Question: This is my model:
'''
{ aktuell: { N5: '8', Auftragsnr: 123 },
historie:
[
{ some data },
{ more data }
]
};
'''
I have this html code:
'''
<ul>
<li>
<span ng-repeat="(key, value) in friends[0].aktuell" ng-show="key != '_id' && key != '__v'">
{{key}}
</span>
</li>
<br>
<li ng-repeat="friend in friends">
<span ng-repeat="(key, value) in friend.aktuell" ng-show="key != '_id' && key != '__v'">
<input type="text" ng-model="value">
</span>
<button ng-click="save(friend)" class="btn btn-primary">Save</button>
</li>
</ul>
'''
When I click on Save, the controller gets correctly fired (and does API requests, etc), however any new value entered into the input field does not get saved inside the friend model (scope). I tried Chrome Batarang, and when entering a value a new input field, the scope is not changed, see screenshot:

The expected behaviour is to save the new "N5" value inside the "aktuell" member of the friend model.
Fixed the "double input" field error in the meanwhile
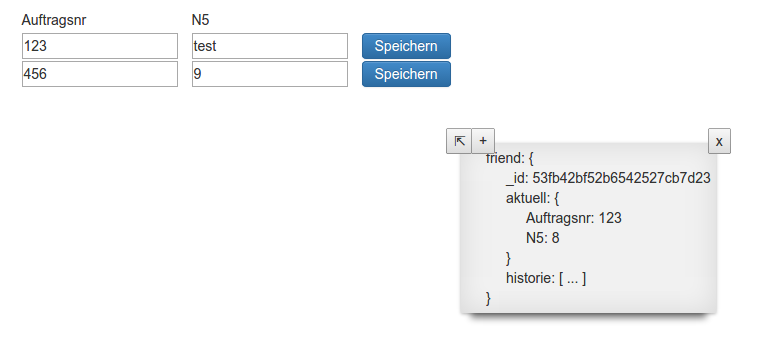
Answer: Try this
'''
<li ng-repeat="friend in friends">
<span ng-repeat="(key, value) in friend.aktuell" ng-show="key != '_id' && key != '__v'">
<input type="text" ng-model="friend.aktuell[key]">
</span>
<button ng-click="save(friend)" class="btn btn-primary">Save</button>
</li>
'''